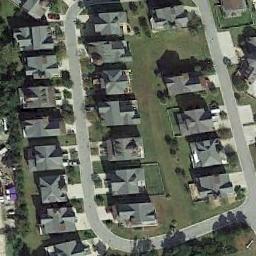
Label: residential